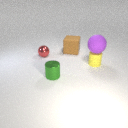
small red metal sphere to the left of small green metal cylinder